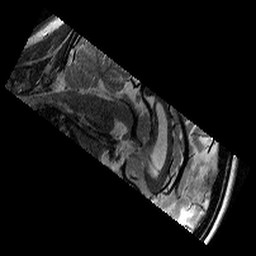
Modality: T2w
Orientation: sagittal
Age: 9
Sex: female
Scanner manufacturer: siemens
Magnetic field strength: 3 T
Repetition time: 9.23 s
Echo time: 0.067 s